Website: apple-inc
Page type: review-order
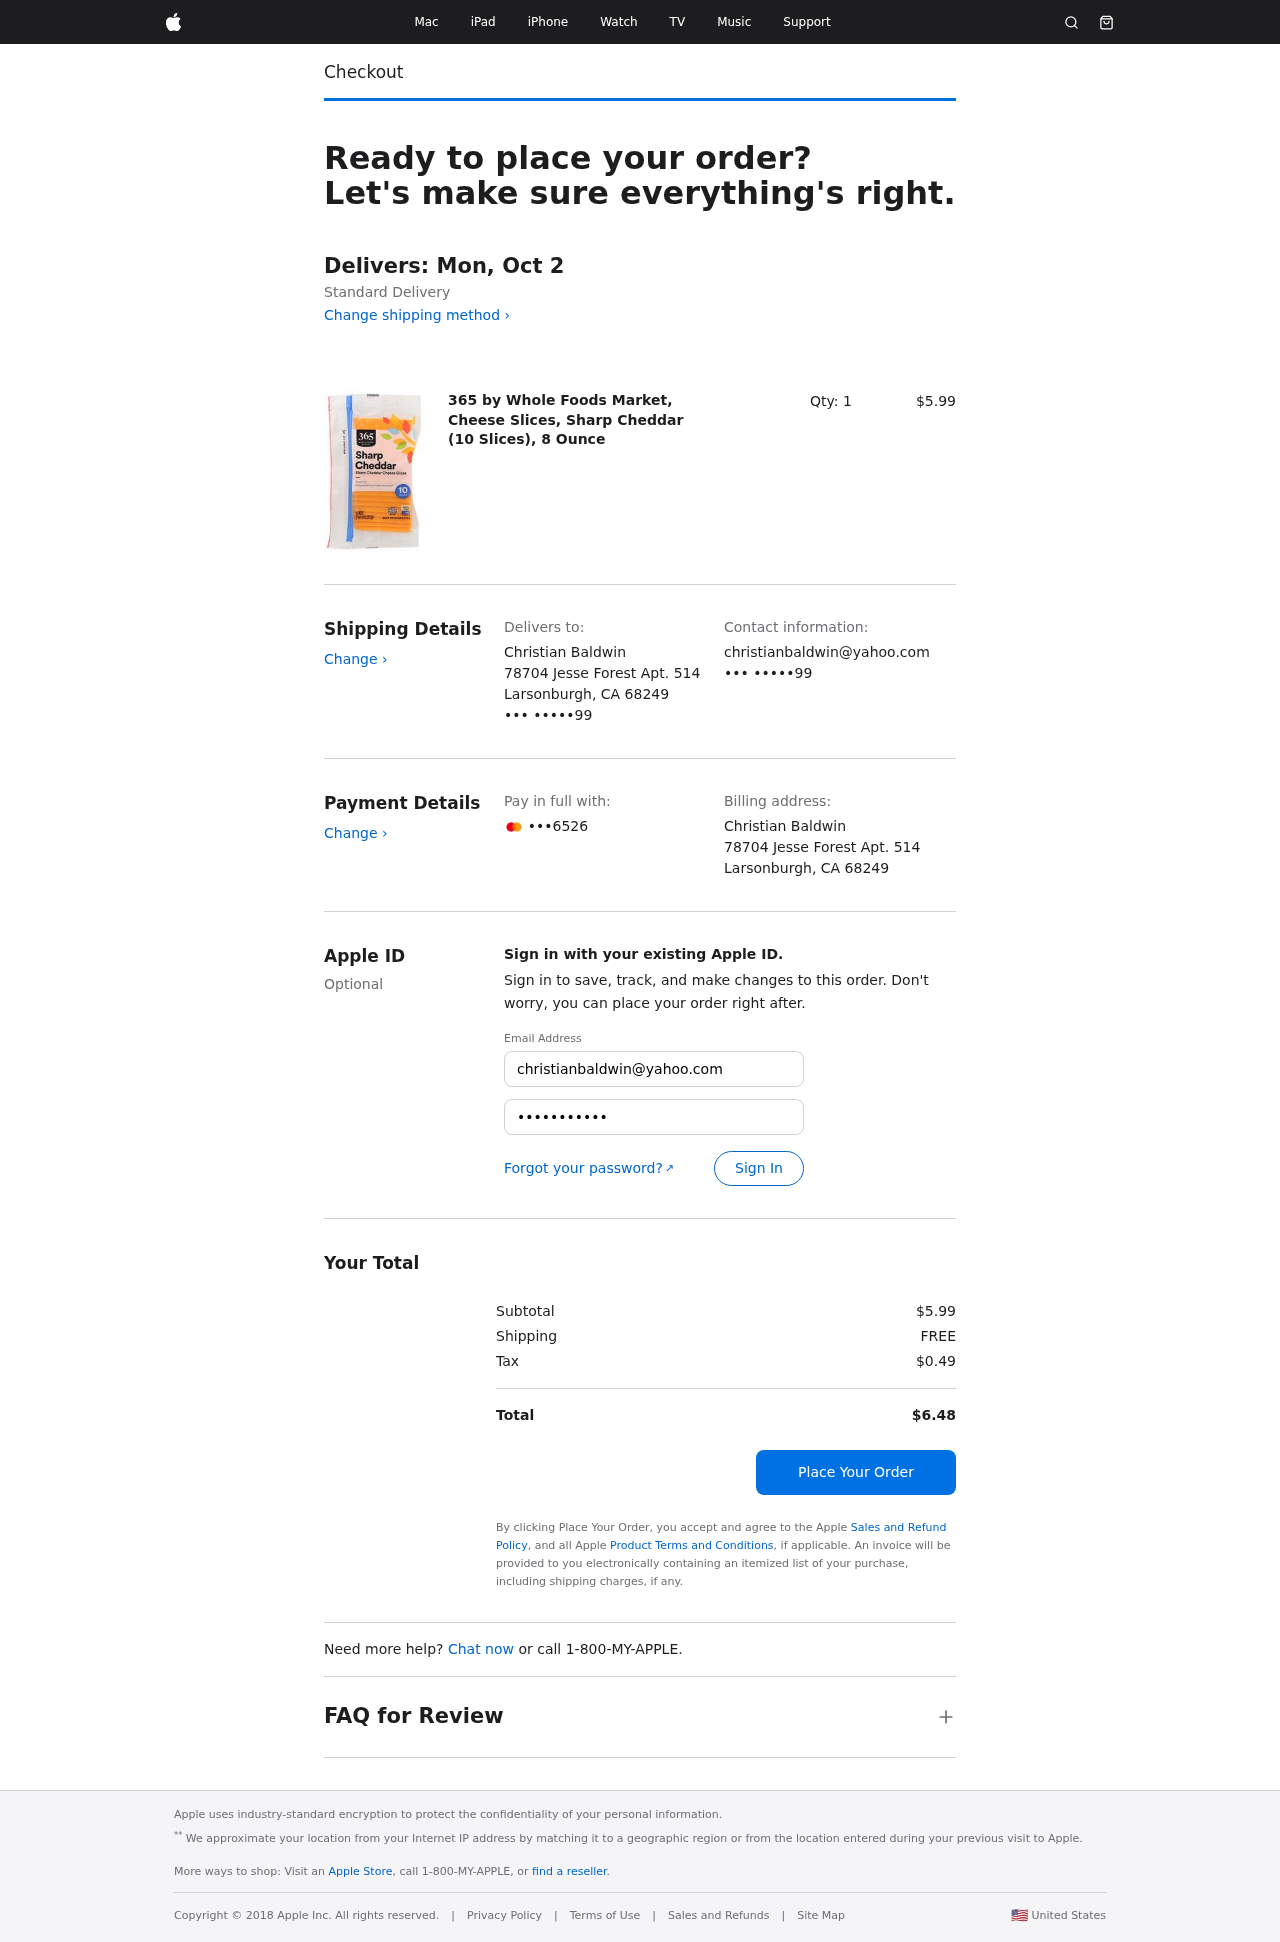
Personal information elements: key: PII_CARD_LAST4
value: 6526
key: PII_CITY_STATE_ZIP
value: Larsonburgh, CA 68249
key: PII_EMAIL3
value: christianbaldwin@yahoo.com
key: PII_FULLNAME
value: Christian Baldwin
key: PII_PHONE_SUFFIX
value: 99
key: PII_STREET
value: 78704 Jesse Forest Apt. 514
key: PII_EMAIL2
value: christianbaldwin@yahoo.com
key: PII_PHONE_SUFFIX2
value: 99
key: PII_FULLNAME2
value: Christian Baldwin
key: PII_STREET2
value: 78704 Jesse Forest Apt. 514
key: PII_CITY_STATE_ZIP2
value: Larsonburgh, CA 68249
Product elements: key: PRODUCT1_NAME
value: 365 by Whole Foods Market, Cheese Slices, Sharp Cheddar (10 Slices), 8 Ounce
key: PRODUCT1_PRICE
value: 5.99
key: PRODUCT1_QUANTITY
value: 1
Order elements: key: ORDER_DELIVERY_DATE
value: Delivers: Mon, Oct 2
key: ORDER_SUBTOTAL
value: $5.99
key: ORDER_SHIPPING_COST
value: FREE
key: ORDER_TAX
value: $0.49
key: ORDER_TOTAL
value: $6.48